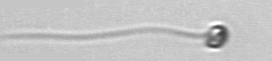
Label: flagellate